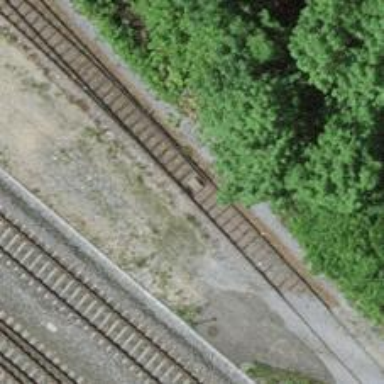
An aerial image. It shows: Single-track railway spur.